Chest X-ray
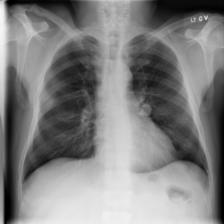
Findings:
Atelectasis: negative
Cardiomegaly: negative
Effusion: negative
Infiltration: negative
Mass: positive
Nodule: positive
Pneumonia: negative
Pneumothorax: negative
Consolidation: negative
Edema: negative
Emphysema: negative
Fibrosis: negative
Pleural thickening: negative
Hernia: negative